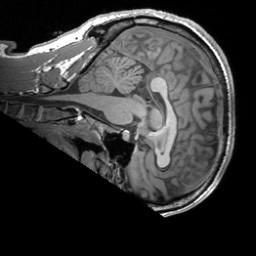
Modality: T1w
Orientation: sagittal
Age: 30
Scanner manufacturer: siemens
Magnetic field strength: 3 T
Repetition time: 1.9 s
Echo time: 0.00252 s